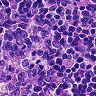
Metastatic tissue present: no